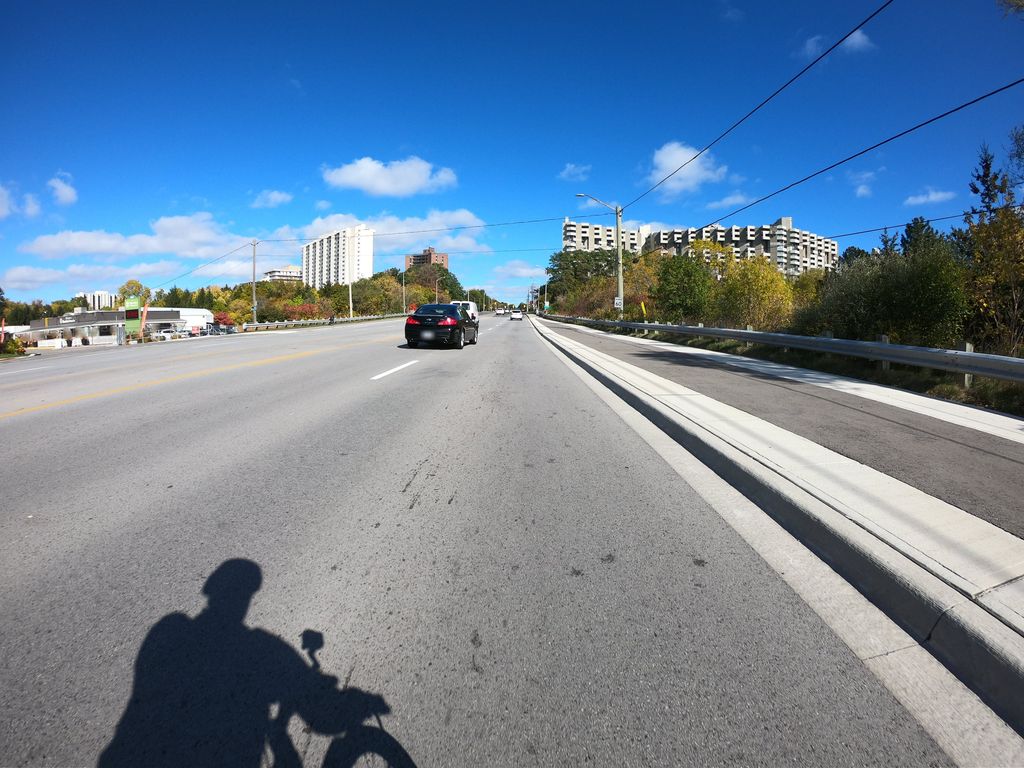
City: toronto